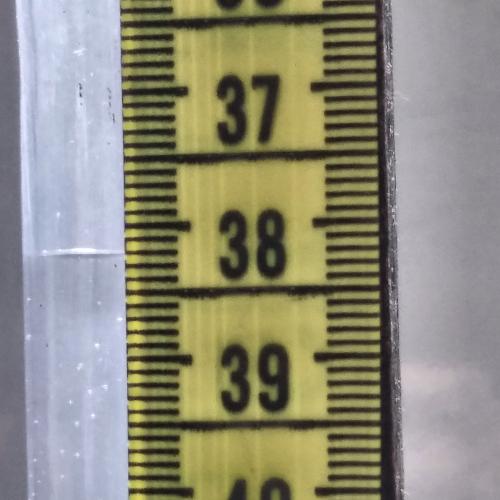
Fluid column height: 38.2 cm